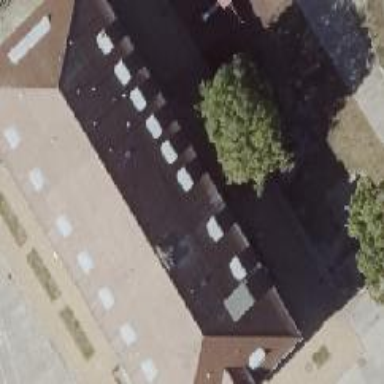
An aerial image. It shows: School building with hipped roof.